九年级 · 度量几何学
(8 分) 如图, $O B \perp A F, A O$ 交 $\odot O$ 于点 $C, A O$ 的延长线交 $\odot O$ 于点 $D, E$ 是弧 $B C D$ 上不与 $B, D$ 重合的点, $\angle A=30^{\circ}$,

(1)求 $\angle B E D$ 的度数;

(2)点 $F$ 在 $A B$ 的延长线上, 且 $\angle A D F=90^{\circ}$, 求证: $B F=A B$.

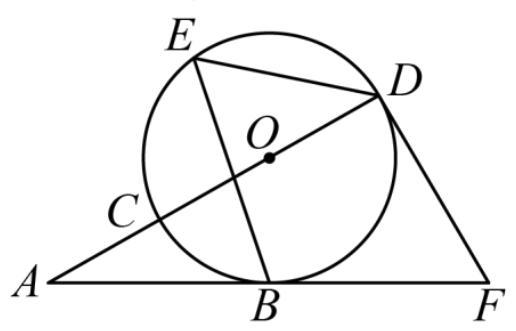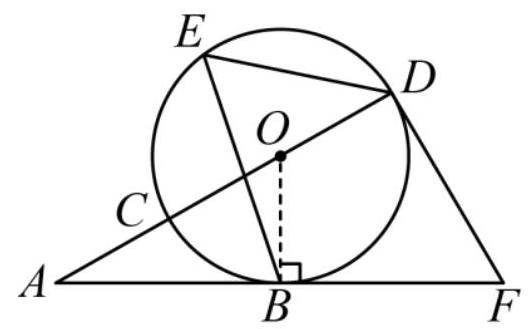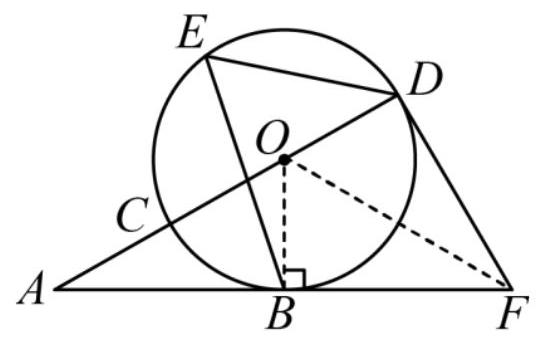
答案:  (1) $60^{\circ}$

(2)见解析

【分析 (1)连接 $O B$, 根据题意可得 $\angle A B O=90^{\circ}$, 根据三角形的外角性质可得 $\angle B O D=120^{\circ}$,根据圆周角定理即可求解;

(2)连接 $O F, O B$, 根据题意可得 $\angle O B F=90^{\circ}$, 根据全等三角形的判定和性质可得 $B F=D F$,根据含 $30^{\circ}$ 角的直角三角形的性质可得 $D F=\frac{1}{2} A F$, 即可证明.

【详解】(1) 解: 连接 $O B$, 如图,

$\because O B \perp A F$

$\therefore \angle A B O=90^{\circ}$,

$\because \angle A=30^{\circ}$,

$\therefore \angle B O D=\angle A B O+\angle A=90^{\circ}+30^{\circ}=120^{\circ}$,

$\because B D=B D$,

$\therefore \angle B E D=\frac{1}{2} \angle B O D=60^{\circ}$.

(2) 证明: 连接 $O F, O B$, 如图,

$\because O B \perp A F$
$\therefore \angle O B F=90^{\circ}$,

在 Rt $\triangle B O F$ 和 Rt $\triangle D O F$ 中,

$\left\{\begin{array}{l}O B=O D \\ O F=O F\end{array}\right.$

$\therefore$ Rt $\triangle B O F \cong$ Rt $\triangle D O F$,

$\therefore B F=D F$,

$\because \angle A=30^{\circ}$,

$\therefore D F=\frac{1}{2} A F$,

$\therefore B F=\frac{1}{2} A F$,

$\therefore B F=A B$.

【点睛】本题考查了三角形的外角性质, 圆周角定理, 全等三角形的判定和性质, 含 $30^{\circ}$ 角的直角三角形的性质, 熟练掌握全等三角形的判定和性质是解题的关键.